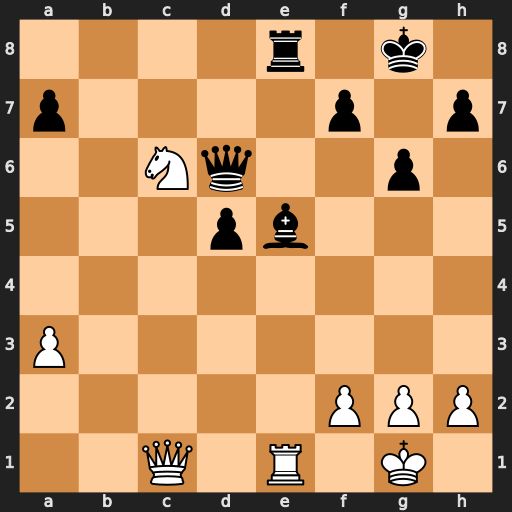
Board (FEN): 4r1k1/p4p1p/2Nq2p1/3pb3/8/P7/5PPP/2Q1R1K1
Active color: w
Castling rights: -
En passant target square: -
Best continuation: f4 Bd4+ Nxd4 Rxe1+ Qxe1